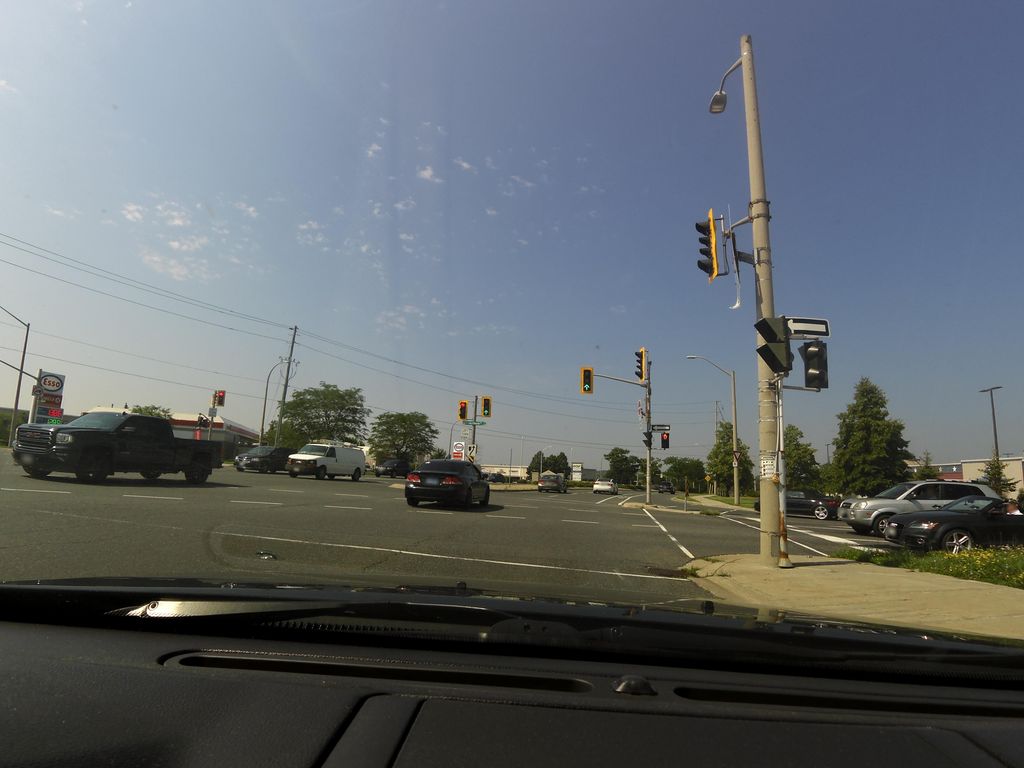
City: hamilton